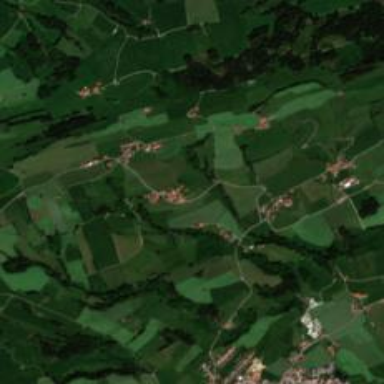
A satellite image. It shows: Small hamlet.